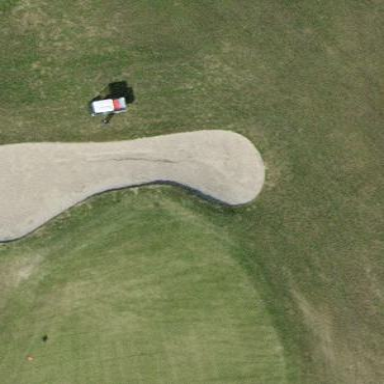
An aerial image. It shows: Sand bunker on golf course.